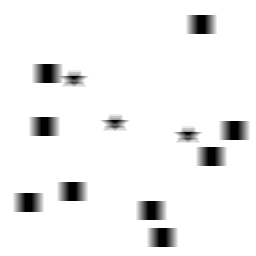
Squares: 9
Triangles: 0
Stars: 3
Total shapes: 12